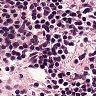
Metastatic tissue present: no